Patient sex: F
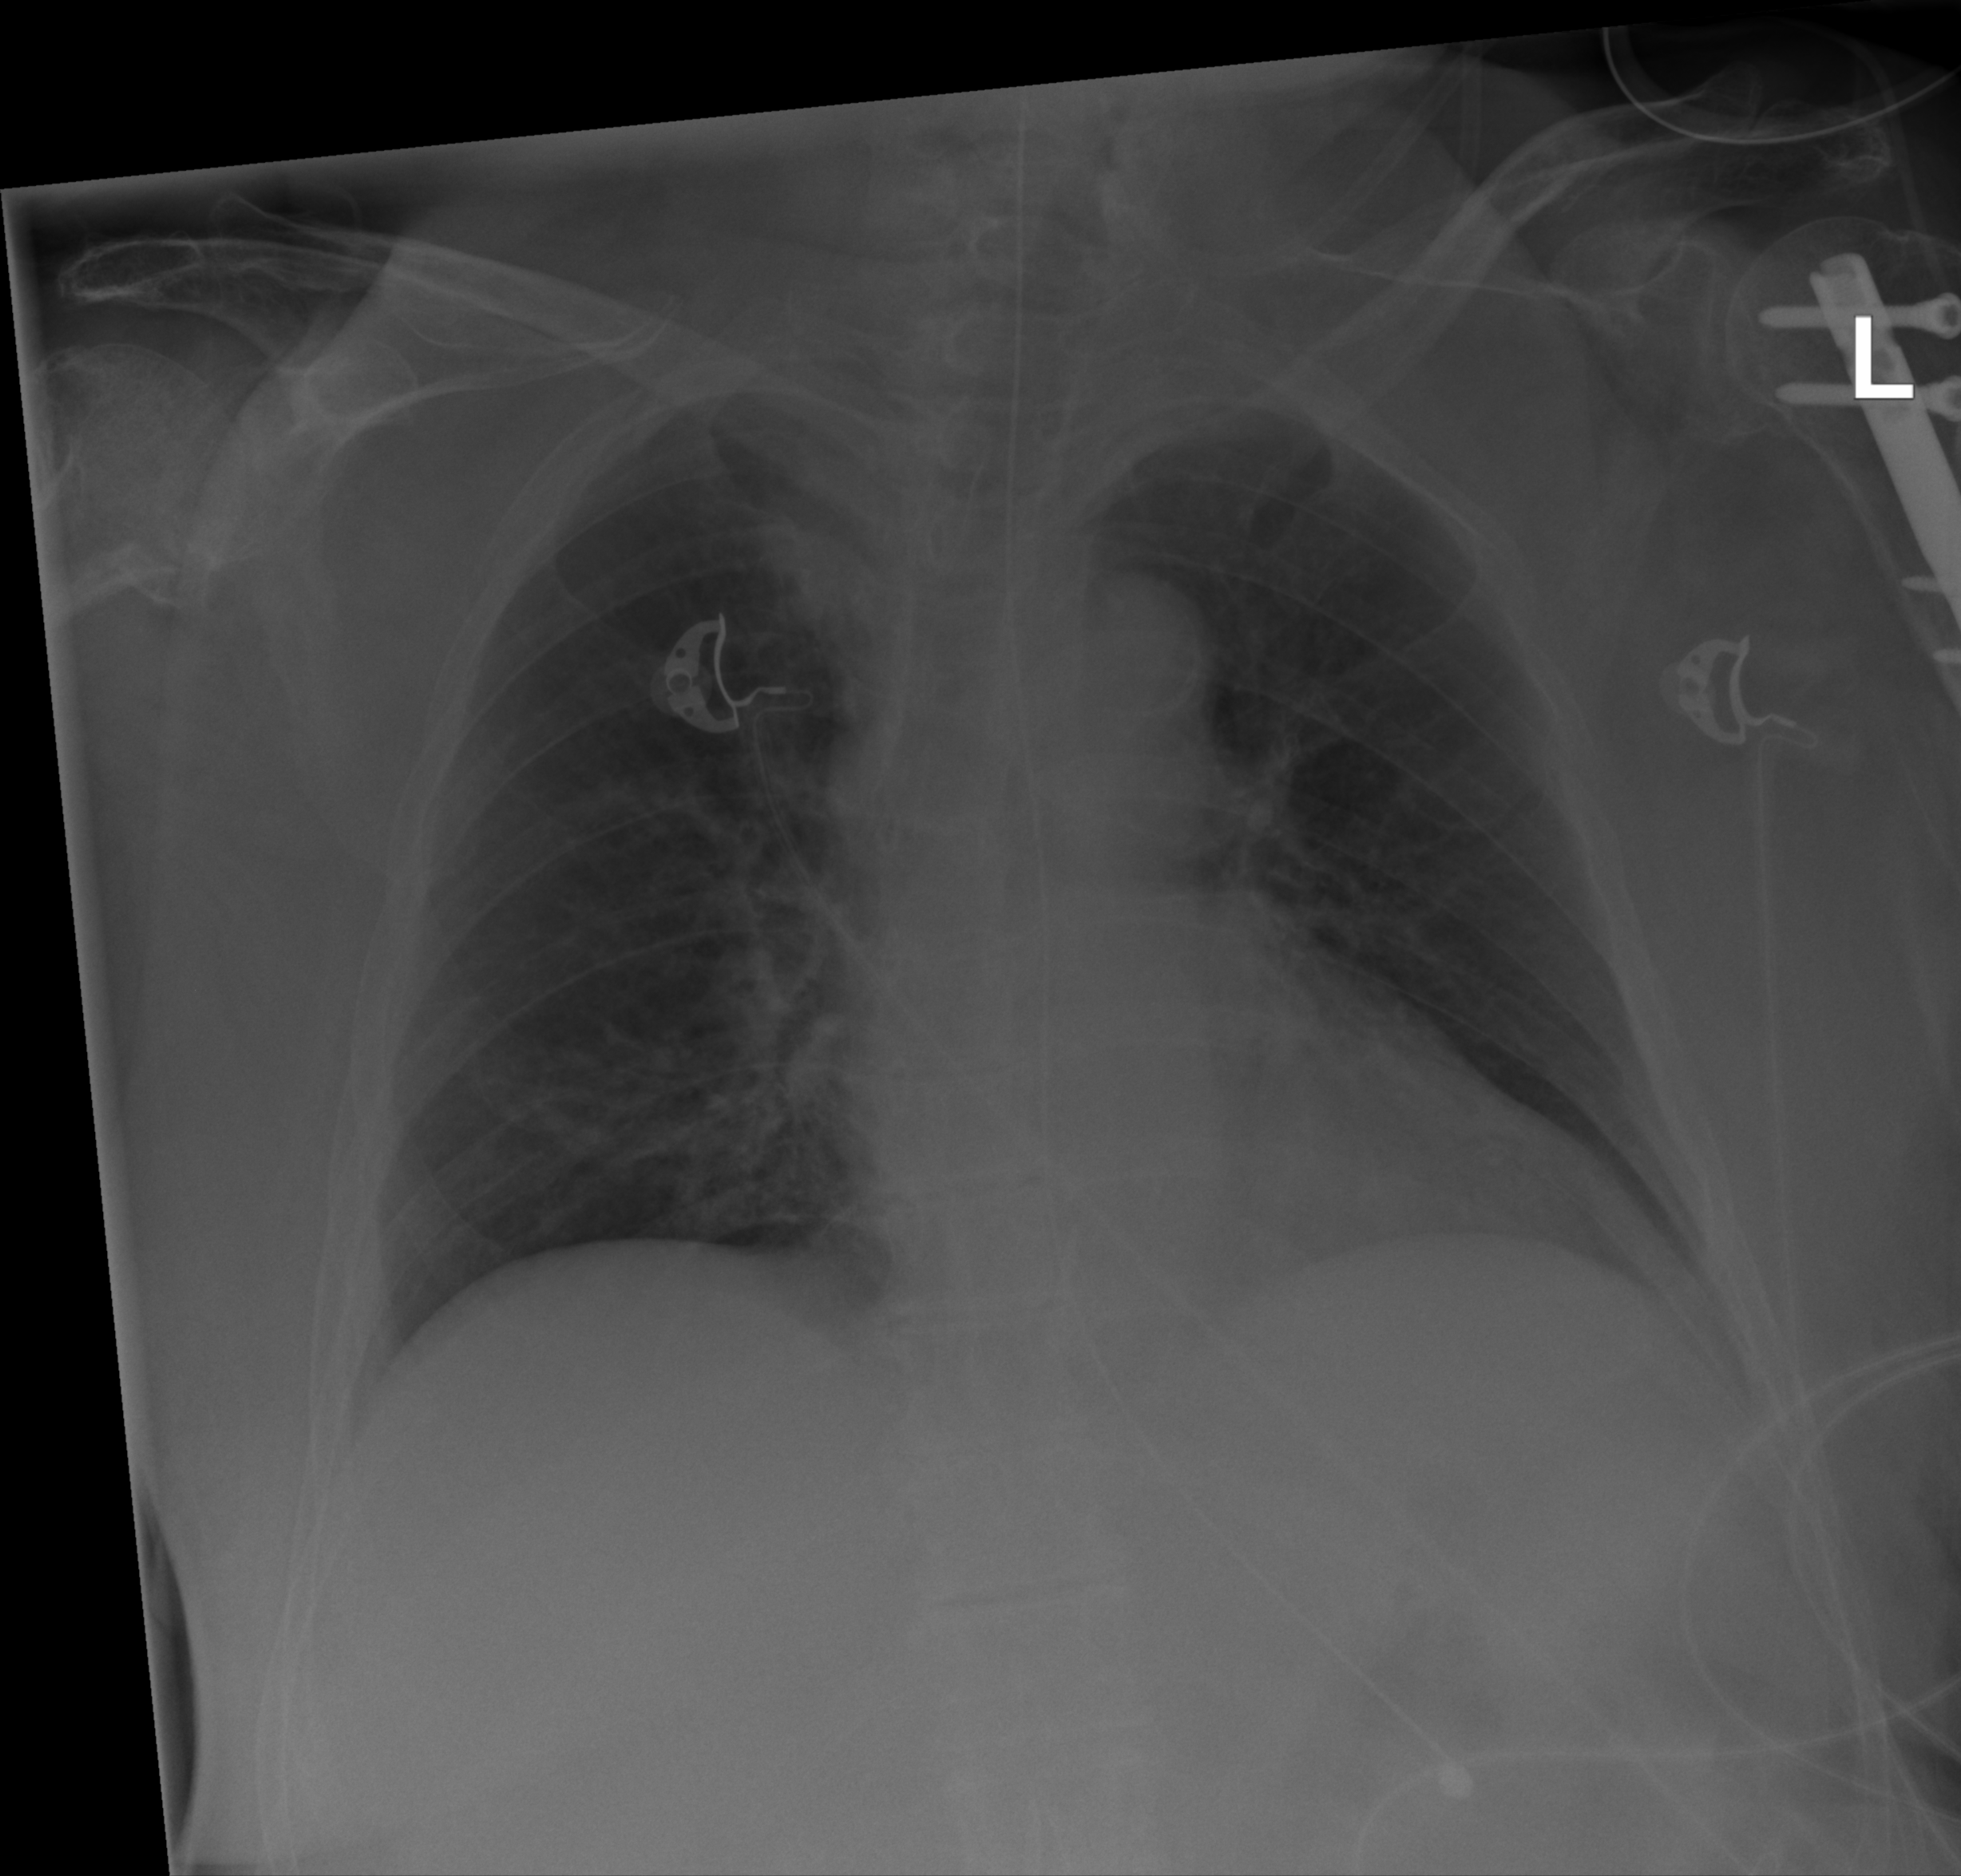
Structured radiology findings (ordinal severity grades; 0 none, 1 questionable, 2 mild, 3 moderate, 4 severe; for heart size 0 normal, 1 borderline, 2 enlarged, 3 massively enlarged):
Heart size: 0
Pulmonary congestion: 0
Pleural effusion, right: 0
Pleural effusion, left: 0
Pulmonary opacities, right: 2
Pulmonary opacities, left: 0
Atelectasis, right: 0
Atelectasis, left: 0